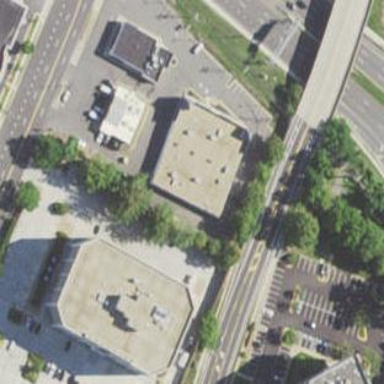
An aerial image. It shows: Retail building.